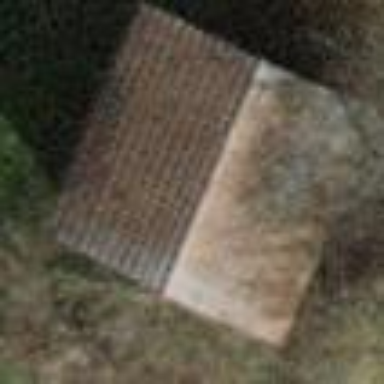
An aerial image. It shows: Hut.